Question: I'm brand new to programming. I came up with a project to help me learn and I'm stuck already. I'm using Flask, Flask-SQLAlchemy and Flask-wtf.
I'm trying to create a club attendance system that lists members and checks them off if they are present and logs the amount they paid (either $15 for 1 lesson, or $25 for the week). I have a table that I populate from my database that looks like this:

I want to click on submit to mark the person as present but this ticks the checkbox for everyone in the list and sets the amount paid to the same for everyone.
I have tried lots of things. I have seen similar issues here and people suggesting using FieldList and FormField - I tried this with no luck. Here is my Form code:
'''
class MemberForm(Form):
form_id = HiddenField()
member_id = DecimalField('id')
member_name = StringField('name')
attend_date = StringField('date', default=todays_date())
is_here = BooleanField('here')
has_paid = SelectField('Amount', choices=[(15, '15'), (25, '25')])
submit = SubmitField("Submit")
def __init__(self, *args, **kwargs):
super(MemberForm, self).__init__(*args, **kwargs)
read_only(self.member_name)
'''
My controller code:
'''
@app.route('/', methods=['GET', 'POST'])
def home():
members = Member.query.order_by(Member.name).all()
form = MemberForm()
if request.method == 'POST': # TODO form validation and database stuff
print('got this far')
print(form.data)
return render_template('index.html', title='Tong Long',
today=todays_date(), members=members,
form=form)
'''
and the jinja2 template part:
'''
<table width="483" border="1">
<tbody>
<tr>
<th width="271"><strong>Member</strong></th>
<th width="152"><strong>Grade</strong></th>
<th><strong>Last Seen</strong></th>
<th width="38"><strong>Paid?</strong></th>
<th><strong>Is Here?</strong></th>
<th>Submit</th>
</tr>
{% for member in members %}
<form action="" method="post" name="{{ member.id }}">
<tr>
<td>{{form.member_name(value=member.name)}}</td>
{% for g in member.grade %}
<td>{{ g.grade }}</td>
{% endfor %}
<td>{{ form.attend_date }}</td>
<td>{{ form.has_paid }}</td>
<td>{{form.is_here}}</td>
<td>
{{ form.submit }}
</td>
</tr>
</form>
{% endfor %}
</tbody>
</table>
'''
Viewing the rendered HTML I can see that all the fields have the same id.
I'm starting to think this can't be done with WTForms. Will I need to use javascript perhaps (something I know nothing about). Or manually create the forms rather than using WTF? Any help appreciated!
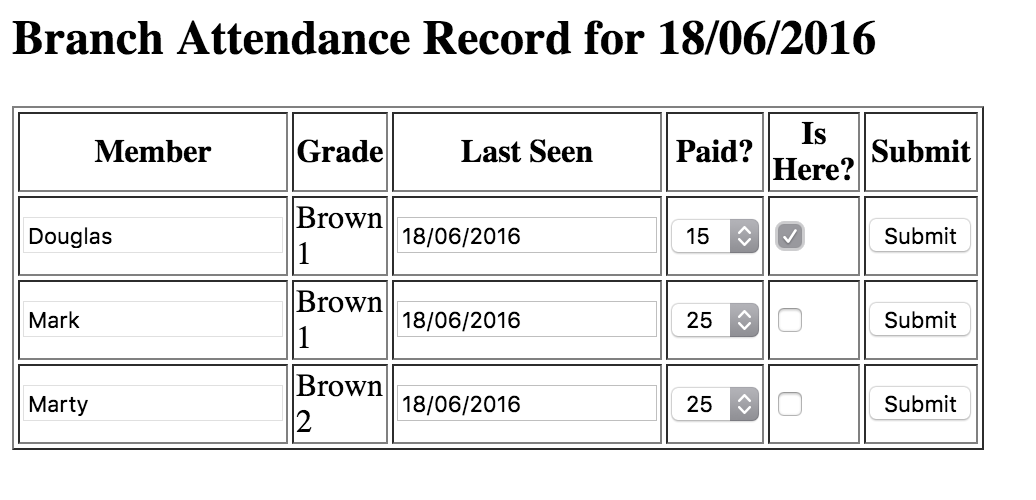
Answer: This is very late, but perhaps it is helpful to somebody.
What calabash is doing, is create one single form and then display it multiple times in the template.
However, to achieve the desired outcome (independend forms with independend submit buttons), multiple forms need to be created within the route function. They can be passed as a list to the template and then looped over. (A simpler solution would be one form with one submit button and dynamically created "lines" for each member. See FieldList...)
Logic:
'''
def home():
members = Member.query.order_by(Member.name).all()
forms = []
for member in members:
form = MemberForm(prefix=member.name)
form.member_name.data = member.name
forms.append(form)
# validation:
for form in forms:
if form.submit.data and form.validate_on_submit():
# do_something here for each form, e.g. write to database
return render_template('index.html', title='Tong Long',
today=todays_date(),
forms=forms,
members=members)
'''
The different forms need to have individual prefixes. They need to be validated individually and it needs to be checked which submit-button was used.
Note: It is perhaps not a good idea to use a form field for the name, as that information is already known from the members database entry and it might not be intended to change it here. A simple text label would make more sense in that case.
The table rows in the template could look like this:
'''
{% for form in forms %}
<form action="" method="post">
{{ form.hidden_tag() }}
<tr>
<td>{{ form.member_name }}</td>
<td>{{ members[loop.index0].grade }}</td>
<td>{{ form.attend_date }}</td>
<td>{{ form.has_paid }}</td>
<td>{{ form.is_here }}</td>
<td>{{ form.submit }}</td>
</tr>
</form>
{% endfor %}
'''